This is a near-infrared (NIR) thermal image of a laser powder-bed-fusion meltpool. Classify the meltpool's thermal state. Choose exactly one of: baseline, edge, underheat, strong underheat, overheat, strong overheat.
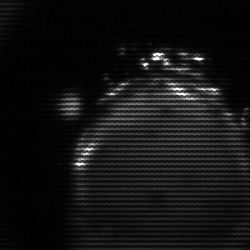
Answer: edge